Interaction volume radius: 10 \u00c5
Interaction volume height: 15 \u00c5
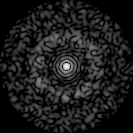
Disorder parameter: 0.8188